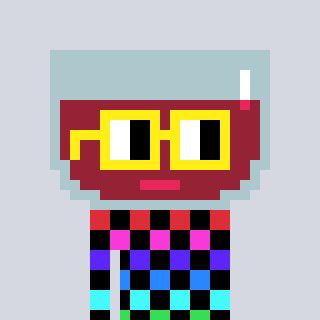
a pixel art character with square yellow glasses, a wine-shaped head and a yellow-colored body on a cool background